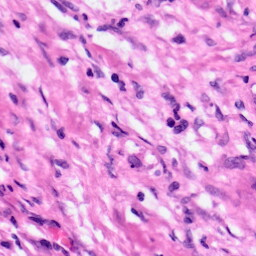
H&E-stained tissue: Pancreatic